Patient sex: M
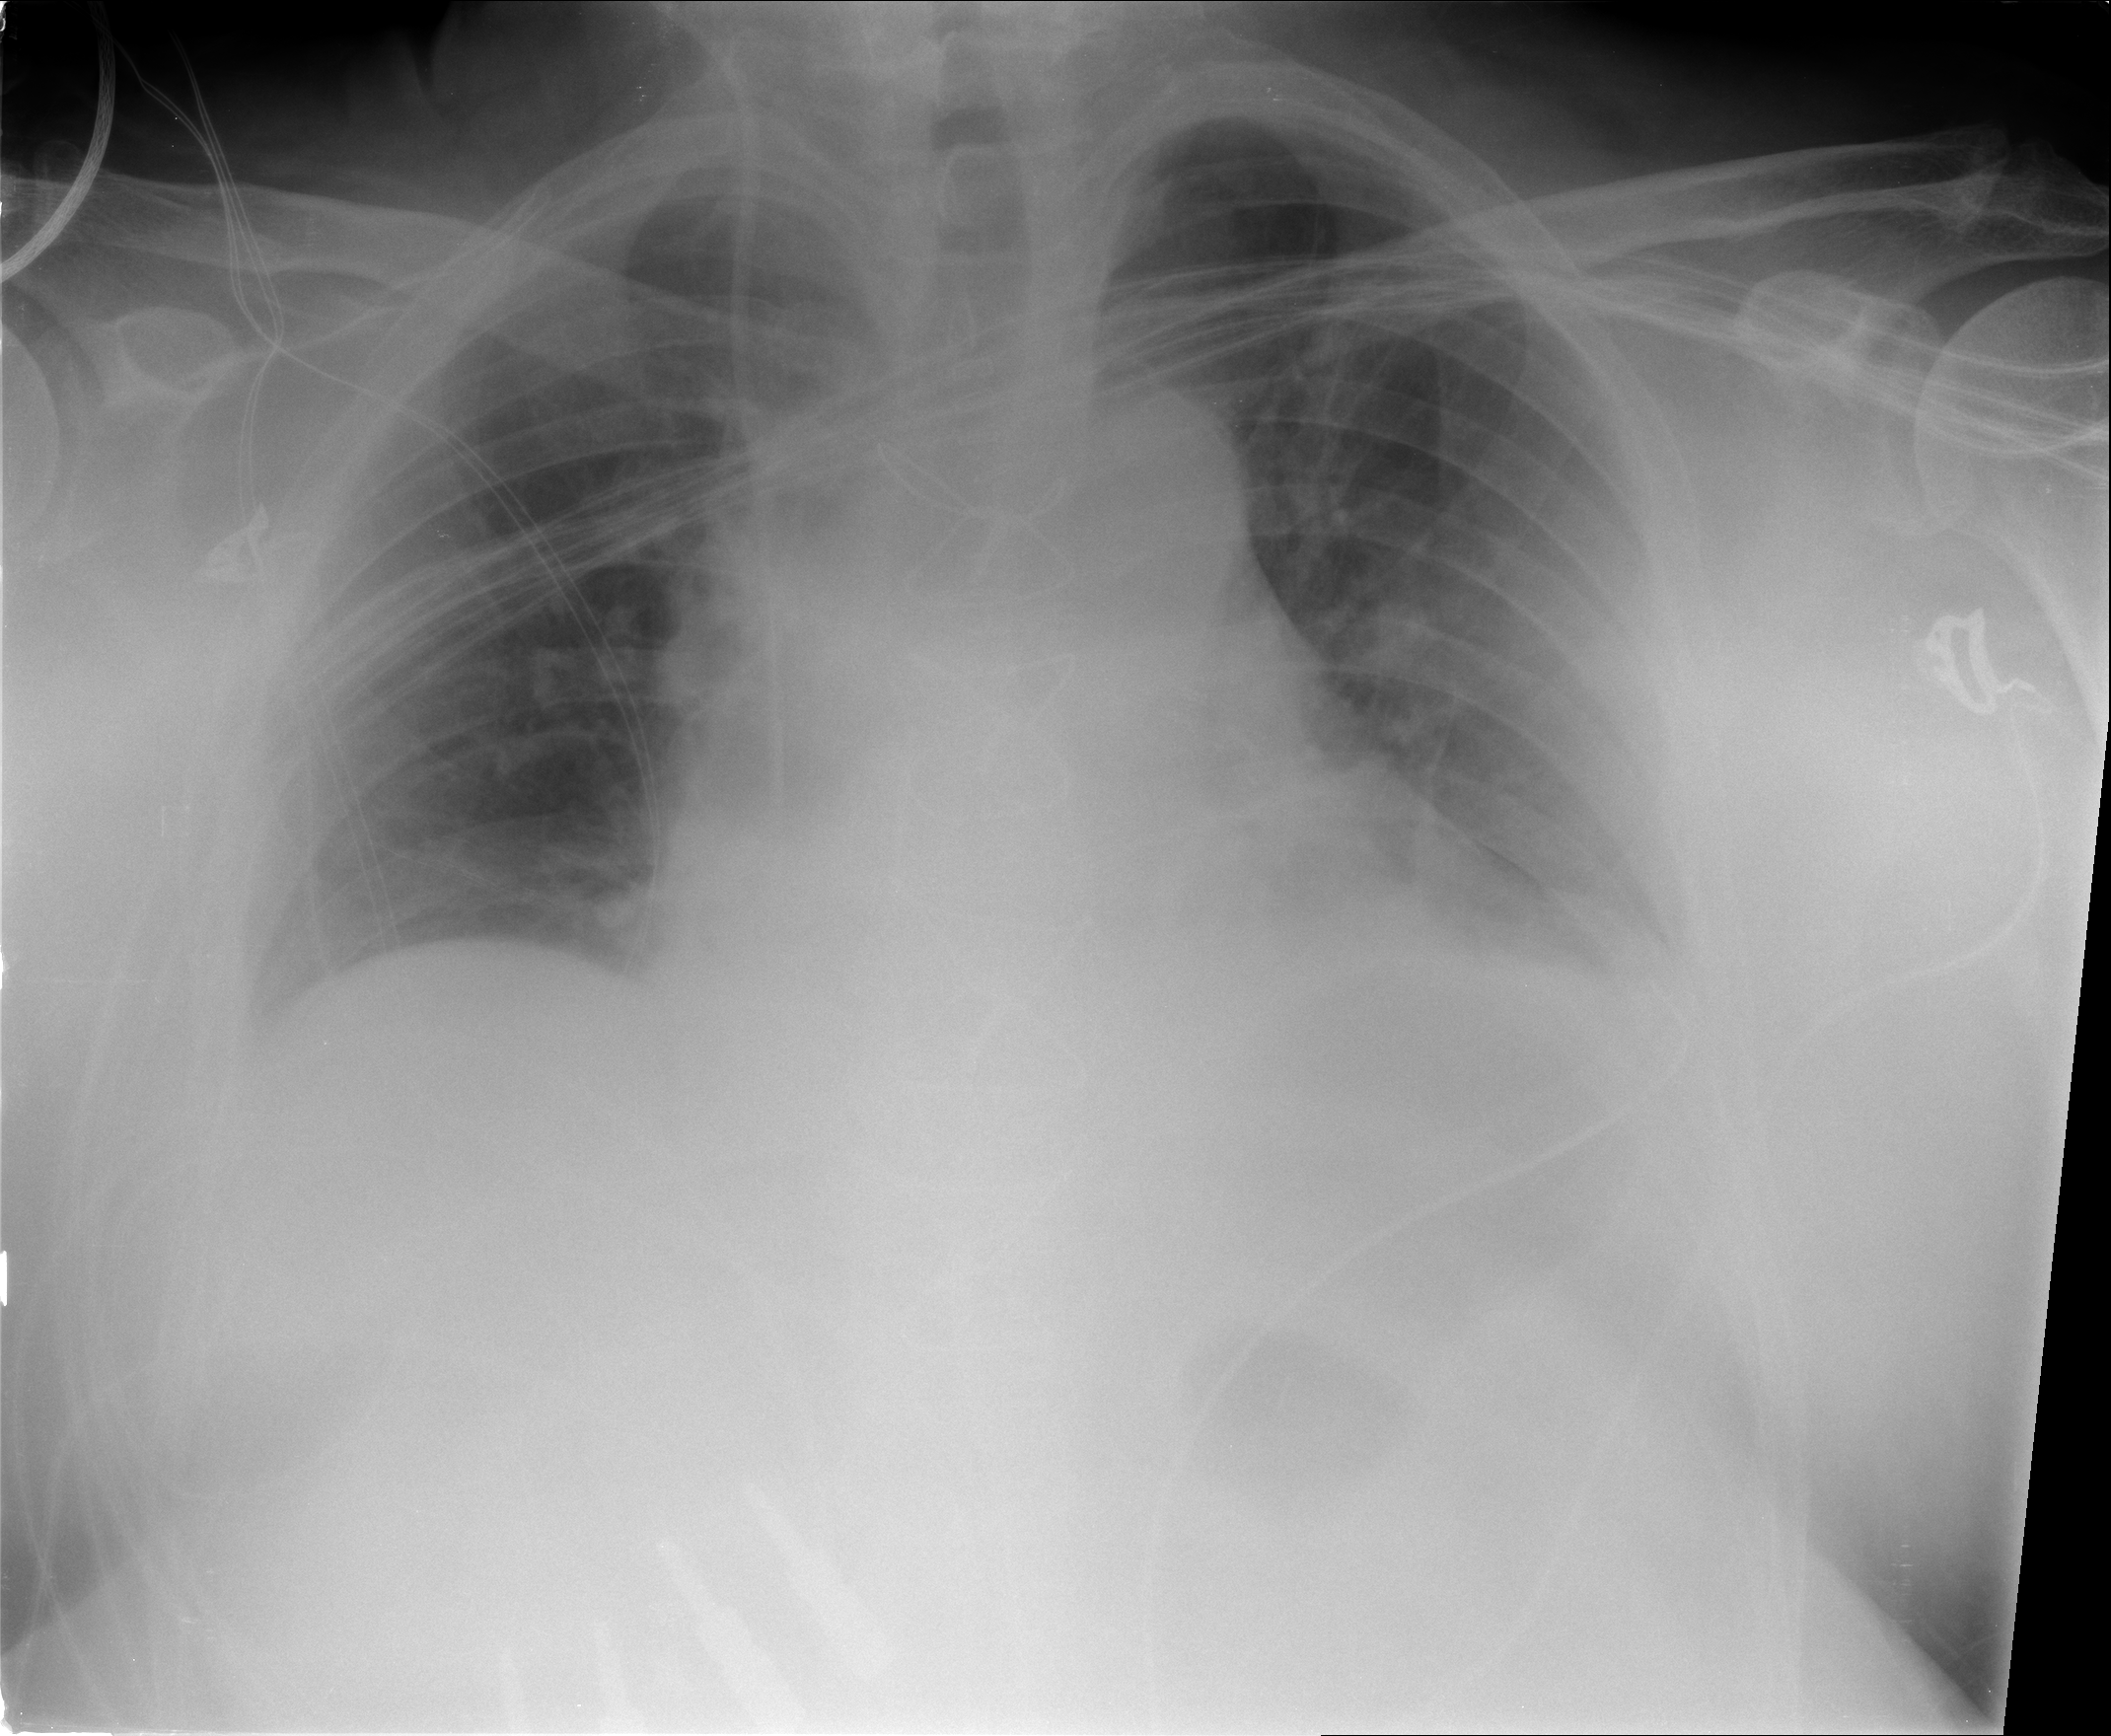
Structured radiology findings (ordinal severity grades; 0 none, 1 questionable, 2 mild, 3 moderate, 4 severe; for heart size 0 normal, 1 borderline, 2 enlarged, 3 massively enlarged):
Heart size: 2
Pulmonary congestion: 0
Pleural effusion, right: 0
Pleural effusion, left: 1
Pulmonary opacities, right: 0
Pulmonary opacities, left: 0
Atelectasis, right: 0
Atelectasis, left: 2